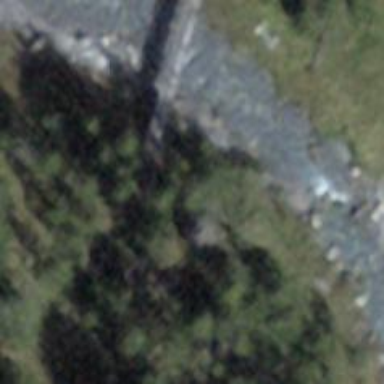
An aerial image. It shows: Path on bridge.